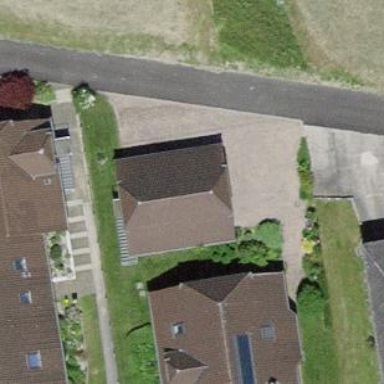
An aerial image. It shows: Garage building.